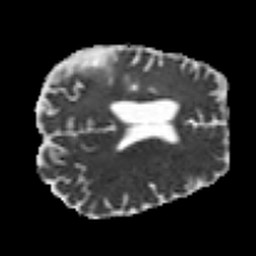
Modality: MD
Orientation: axial
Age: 43
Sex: male
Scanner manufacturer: siemens
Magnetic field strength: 3 T
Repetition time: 7.3 s
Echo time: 0.087 s